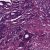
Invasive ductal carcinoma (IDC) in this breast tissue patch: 0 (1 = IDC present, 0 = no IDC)